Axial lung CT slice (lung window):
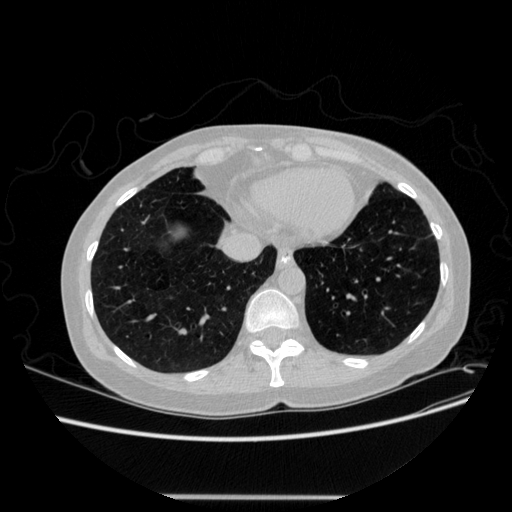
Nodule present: no